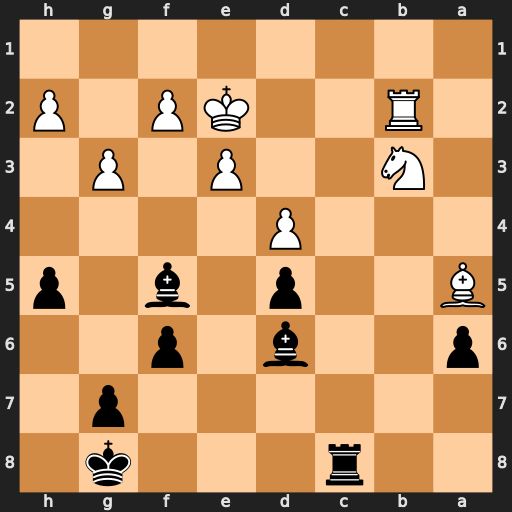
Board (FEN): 2r3k1/6p1/p2b1p2/B2p1b1p/3P4/1N2P1P1/1R2KP1P/8
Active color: b
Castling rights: -
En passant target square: -
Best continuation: Rb8 Kd2 Ba3 Ra2 Rxb3